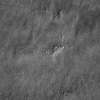
Atmospheric dust classification: not_dusty